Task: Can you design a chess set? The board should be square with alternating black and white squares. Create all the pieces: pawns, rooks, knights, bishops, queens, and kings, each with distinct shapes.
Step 5399:
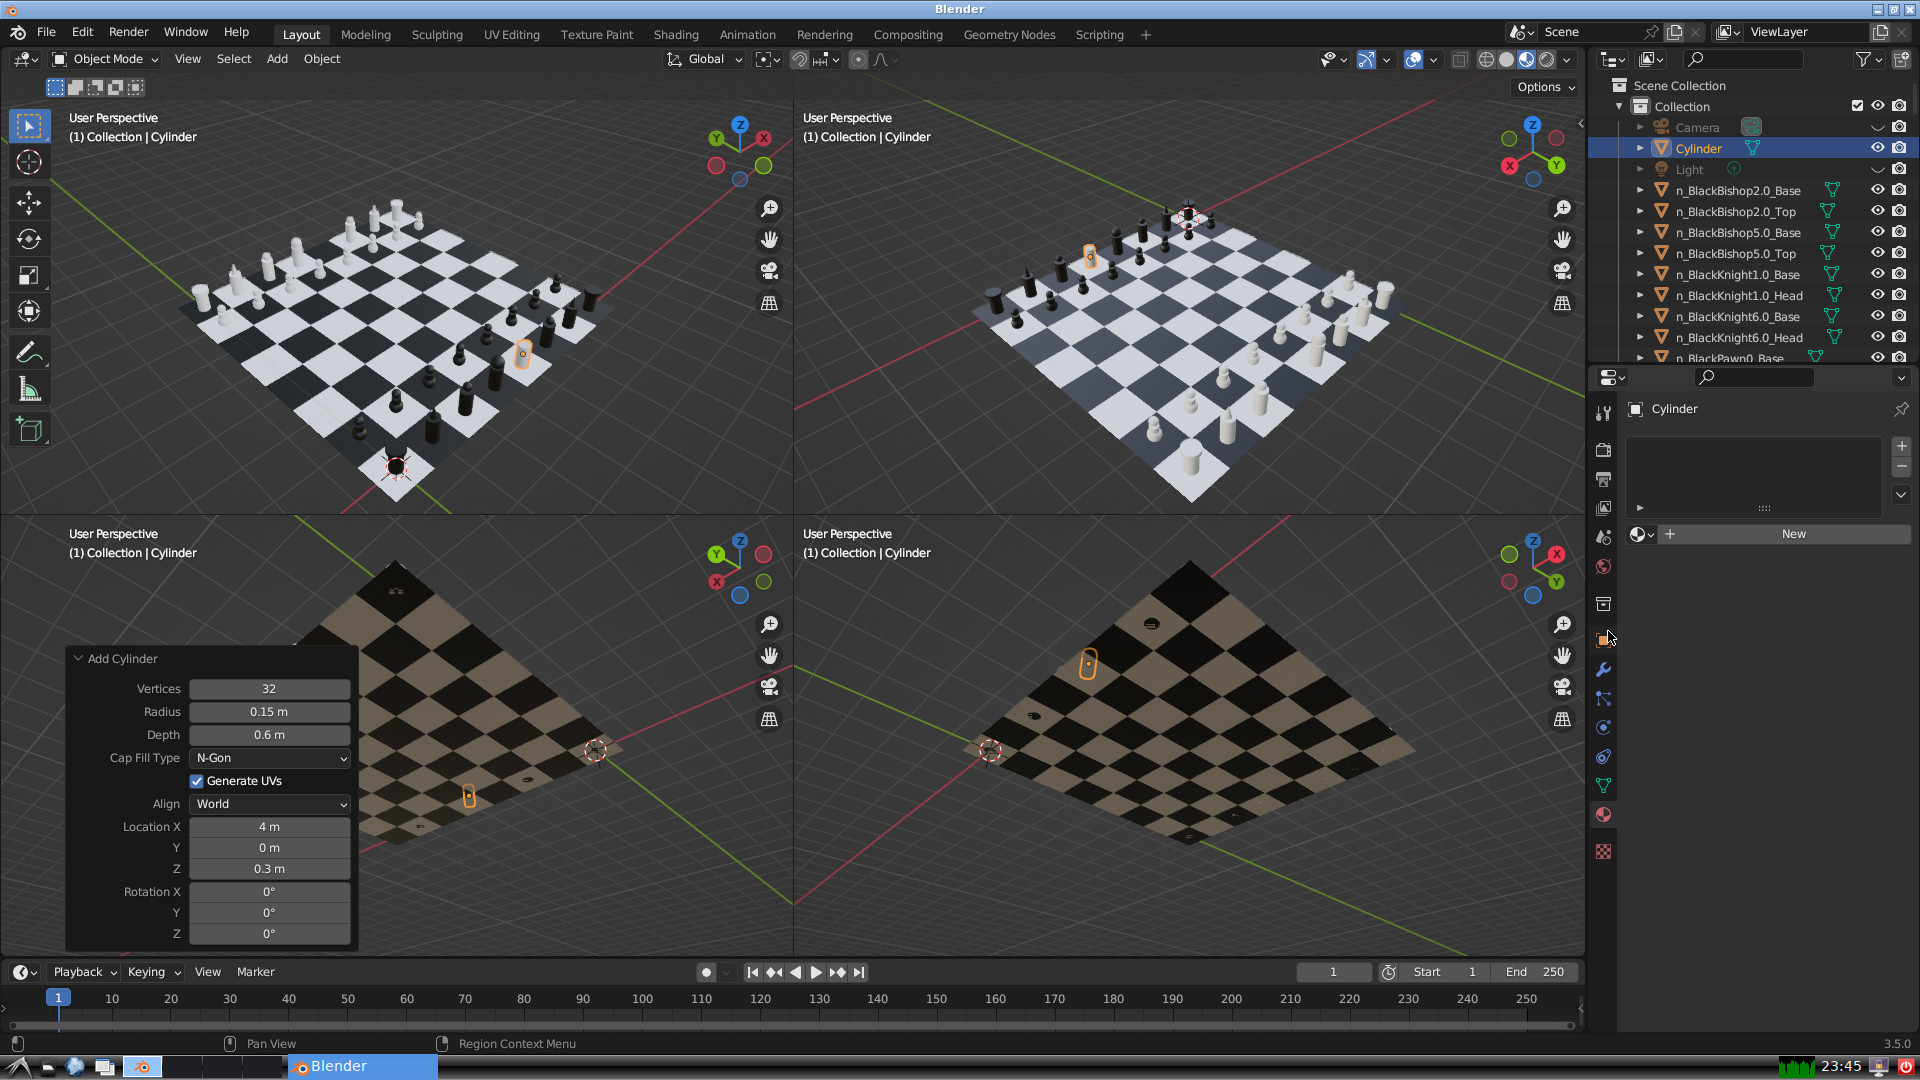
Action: click: no